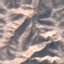
Land use / land cover: HerbaceousVegetation